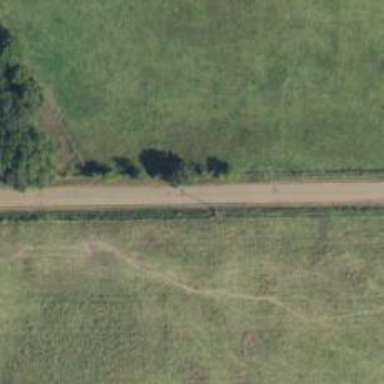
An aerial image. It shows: Tertiary road.